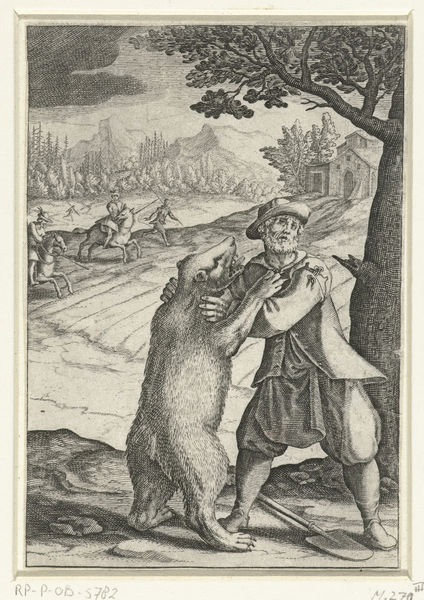
Titel: Het wonder van Spadino en de beer
Künstler: Jacques Callot
Standort: Amsterdam
Institution: Rijksmuseum
Schlagwörter: baum, blätter, kampf, mann, weiß, wolken, bäume, äste, hintergrund, hut, schwarz, szene, zeichnung, haus, hose, barock, feld, kirche, renaissance, wald, reiter, berge, angst, kloster, druck, schwarz weiß, stich, gefahr, wld, jagd, mittelalter, wams, eiche, bär, schaufel, spaten, stam, schippe, kmpf, kirchhe, srtich